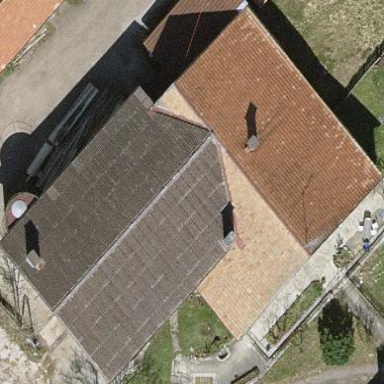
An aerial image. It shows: Farmhouse.